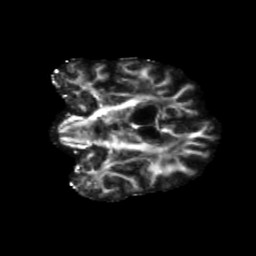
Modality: FA
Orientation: coronal
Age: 62
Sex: female
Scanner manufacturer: siemens
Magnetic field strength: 3 T
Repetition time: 5.47 s
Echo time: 0.0854 s